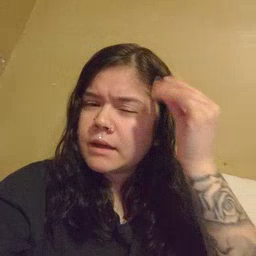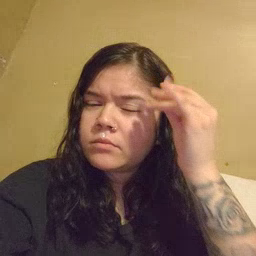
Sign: think